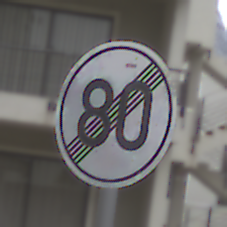
Verkehrszeichen: EndeGeschwindigkeit80
Umgebung: Outdoor, Urban
Tageszeit: Midday
Wetter: Overcast
Licht: Natural
Jahreszeit: NotSpecified
Kontrast: LowContrast